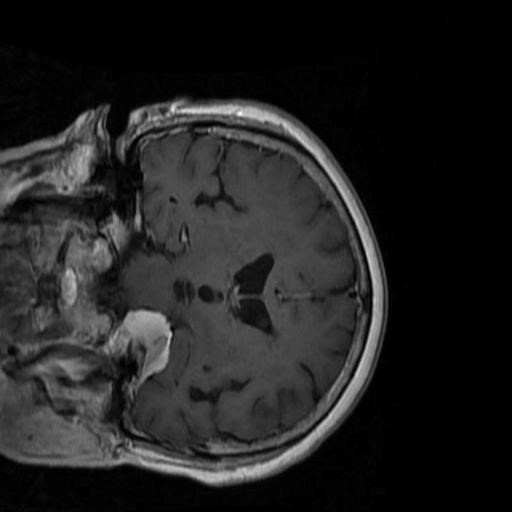
Label: brain_menin